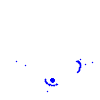
Particle: pion